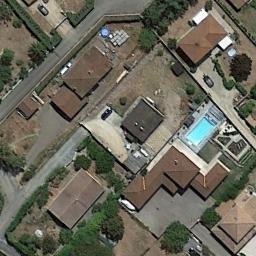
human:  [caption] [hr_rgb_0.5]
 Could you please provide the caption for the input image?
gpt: There are many buildings of different shapes and sizes in medium residential area .

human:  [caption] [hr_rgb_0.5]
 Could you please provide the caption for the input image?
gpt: The medium residential area has some orange houses and one of the houses has a swimming pool .

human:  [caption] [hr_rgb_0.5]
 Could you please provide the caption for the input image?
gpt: The houses in the mid-sized residential area are all white .

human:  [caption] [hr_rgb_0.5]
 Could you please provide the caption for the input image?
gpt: The medium residential is on the bare land next to the road .

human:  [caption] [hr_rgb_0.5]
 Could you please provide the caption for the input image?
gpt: There are some brown buildings on the medium residential area .